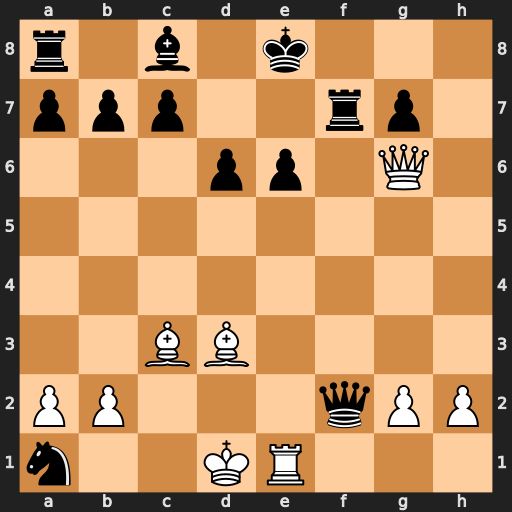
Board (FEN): r1b1k3/ppp2rp1/3pp1Q1/8/8/2BB4/PP3qPP/n2KR3
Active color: w
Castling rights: q
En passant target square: -
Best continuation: Rf1 Qxf1+ Bxf1